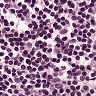
Metastatic tissue present: no